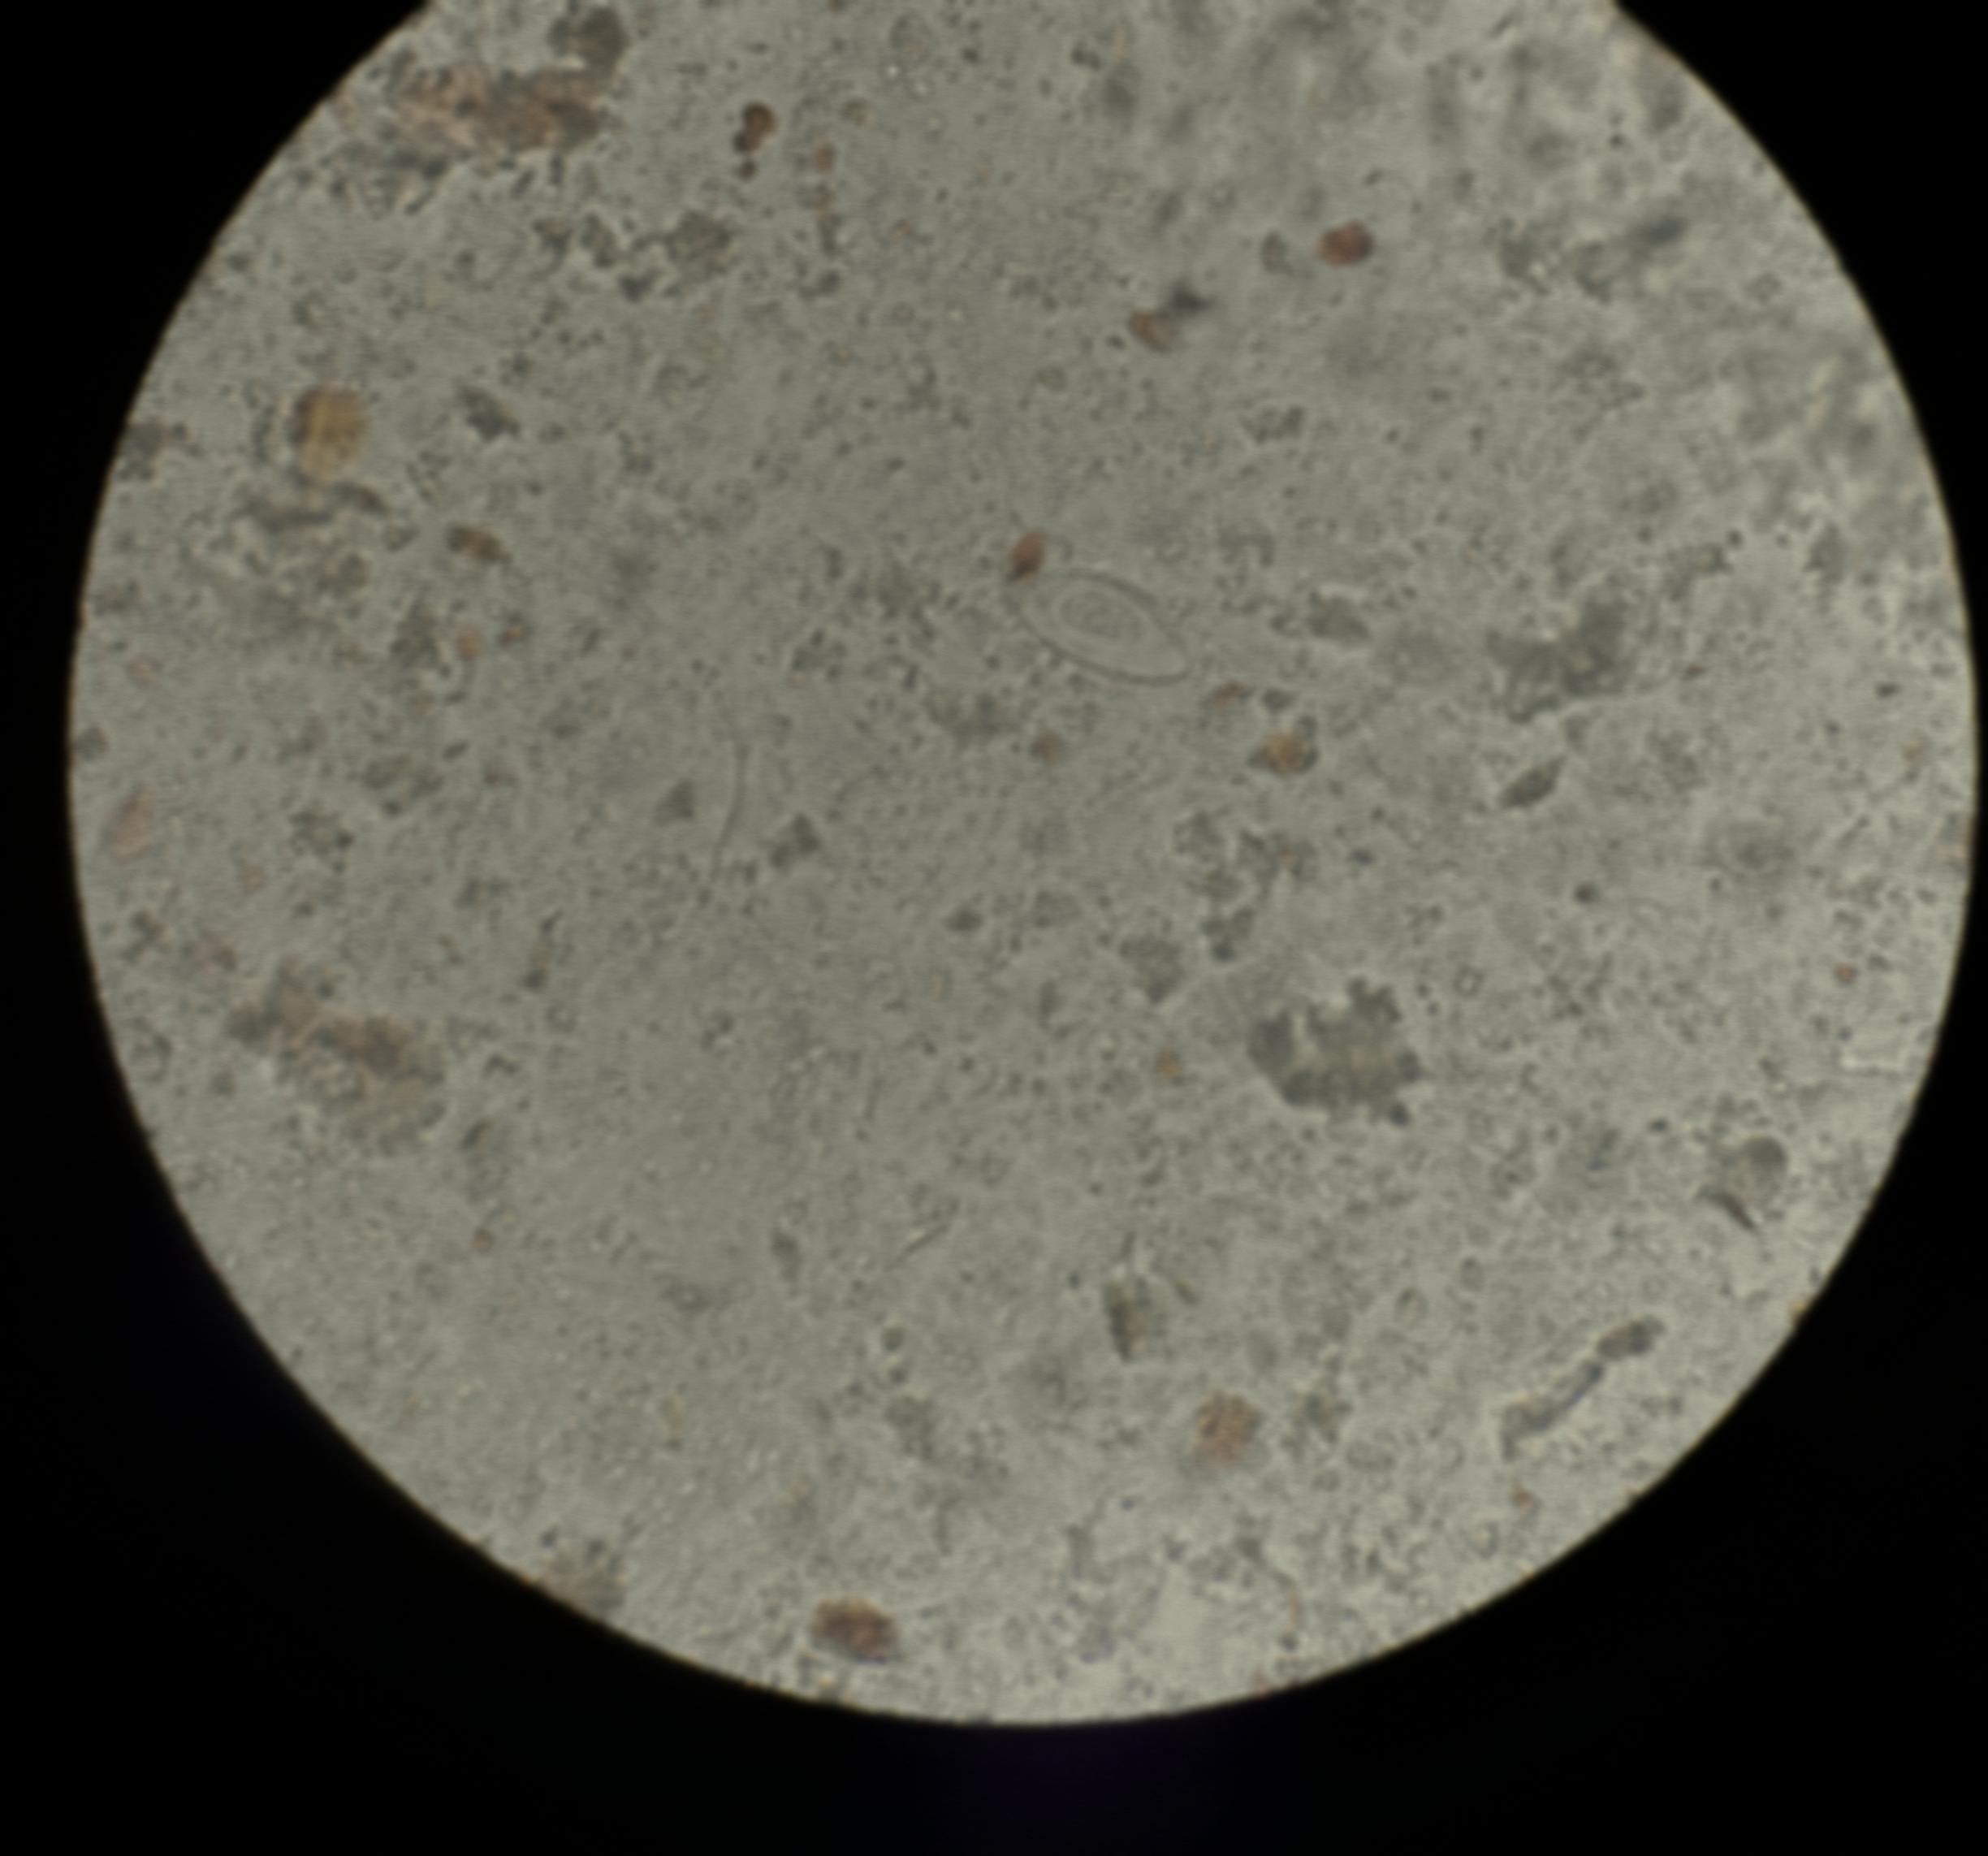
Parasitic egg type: Enterobius vermicularis